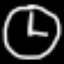
Label: clock